Question: As on the picture:

Could someone help me understand what exactly what delta means in the gradient descent algorithm?
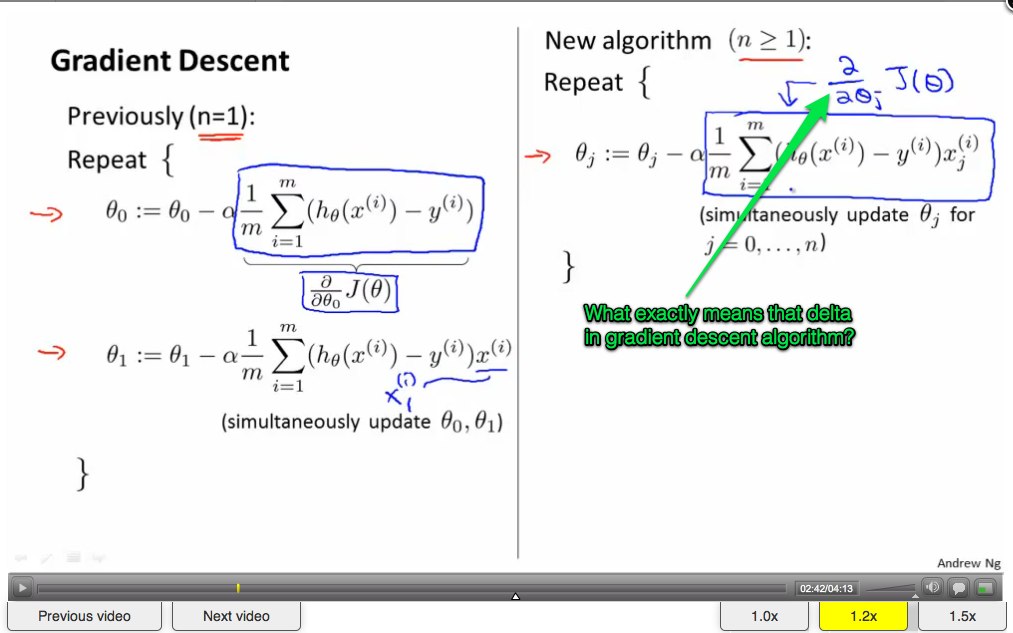
Answer: The term is a <URL> with respect to the 'theta 0'.
- 'theta'- - -

The derivative is used to control two aspects of the cost function (J function) minimization:
- -